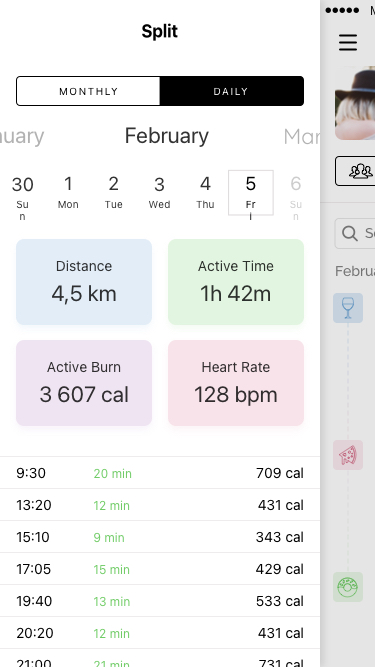
Text in this UI design:
6
Sun
4
Thu
5
Fri
3
Wed
2
Tue
1
Mon
30
Sun
February